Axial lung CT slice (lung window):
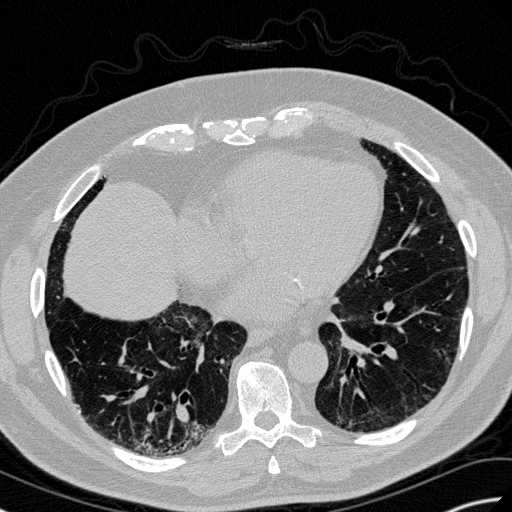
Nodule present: no